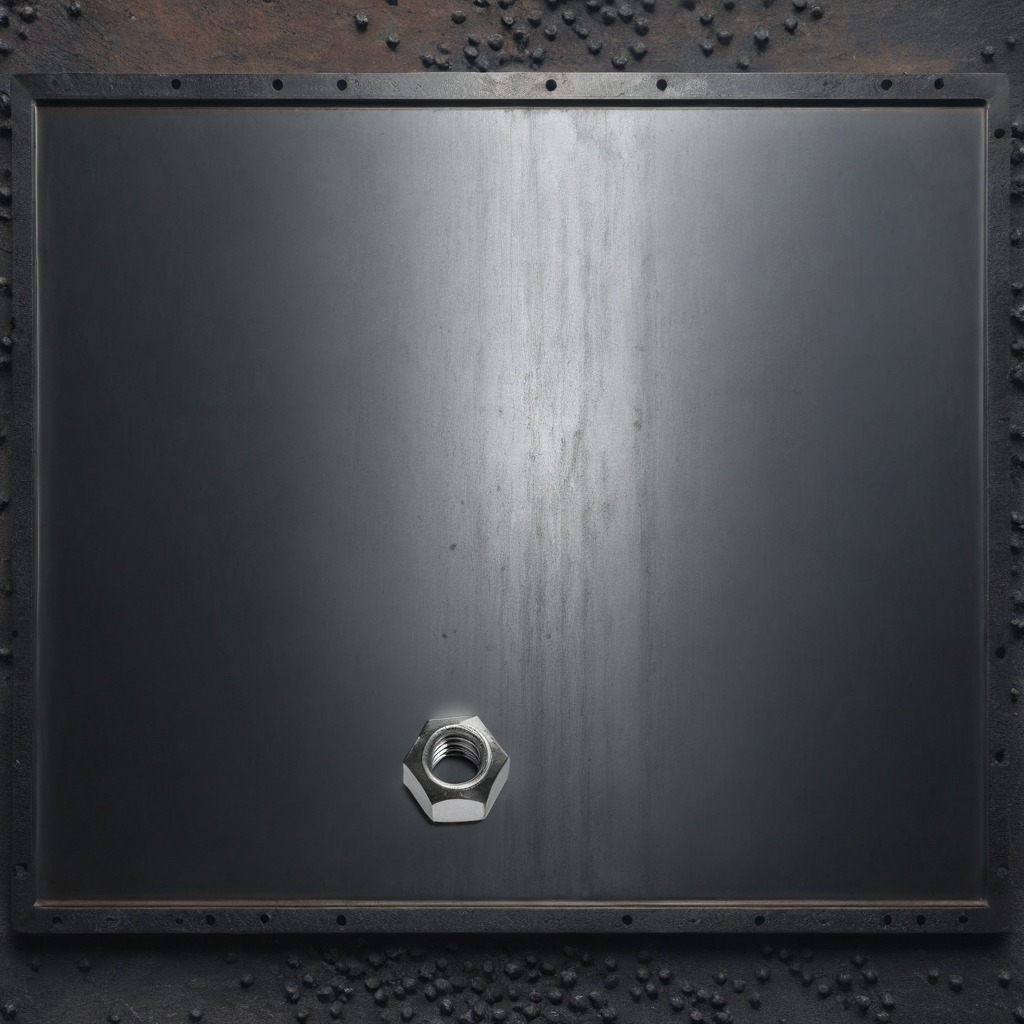
A metal nut is lying on the cold steel table in a mining workshop.